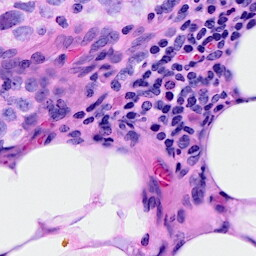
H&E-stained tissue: Breast